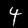
Digit: 4